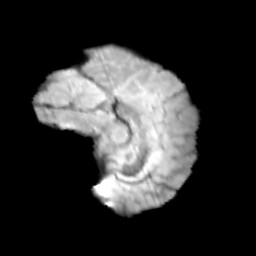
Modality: T2w
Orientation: sagittal
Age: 13
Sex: female
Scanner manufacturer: siemens
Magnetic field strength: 3 T
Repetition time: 3.8 s
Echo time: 0.07 s